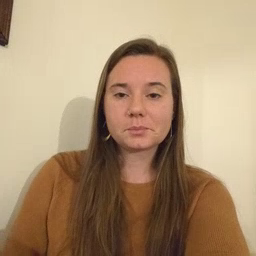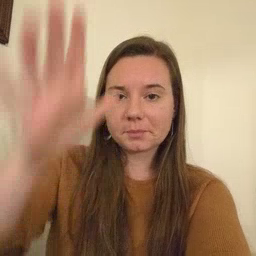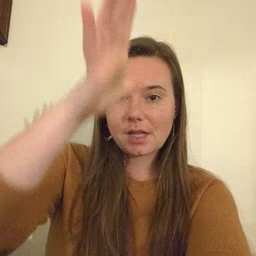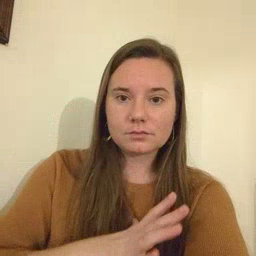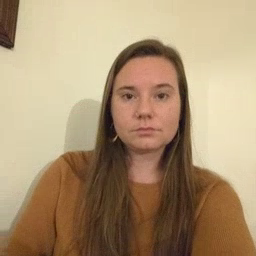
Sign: man